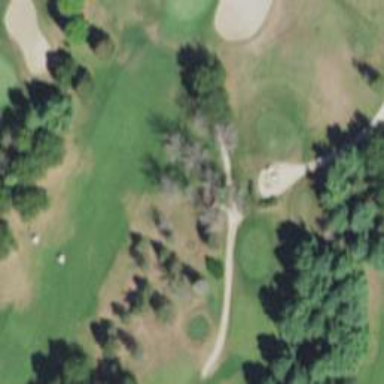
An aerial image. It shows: Path for both road and golf.